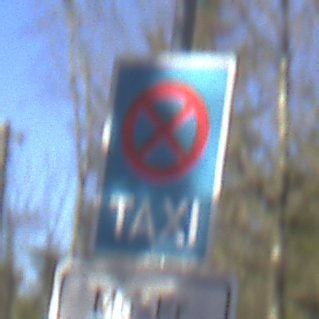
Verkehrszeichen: Taxenstand
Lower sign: ZeitangabenMitBeschraenkungAufWochentage2
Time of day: MorningAfternoon
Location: Outdoor (Nature)
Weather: Clear
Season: Winter
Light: Natural